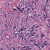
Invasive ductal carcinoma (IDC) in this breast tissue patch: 1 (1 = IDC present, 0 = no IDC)